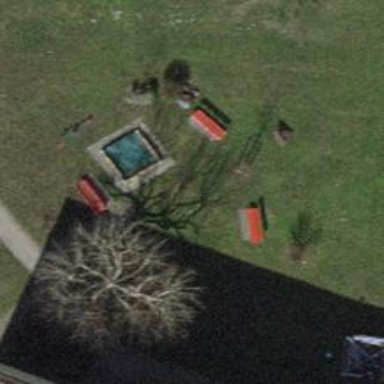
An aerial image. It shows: Sandpit at the playground.